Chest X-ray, AP view. Patient: 20 years old, sex M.
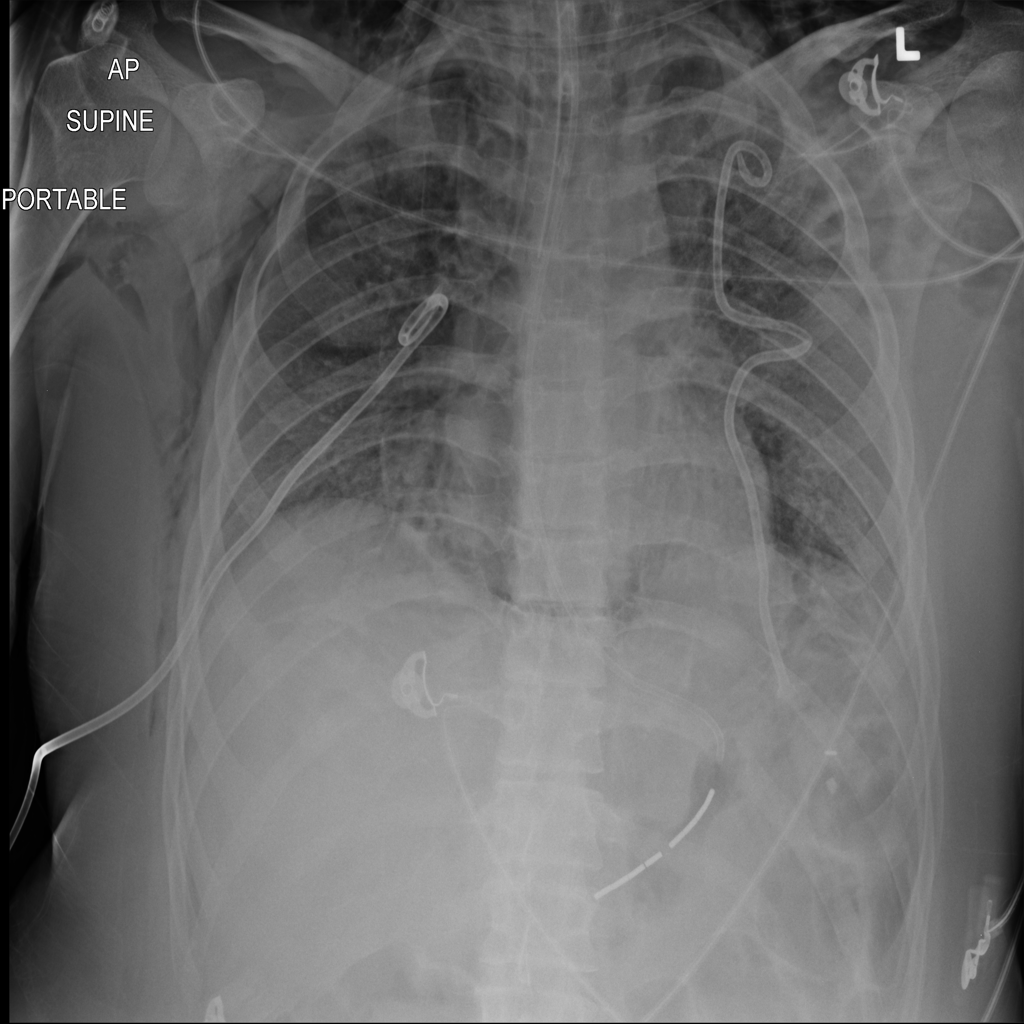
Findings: Emphysema